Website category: sports
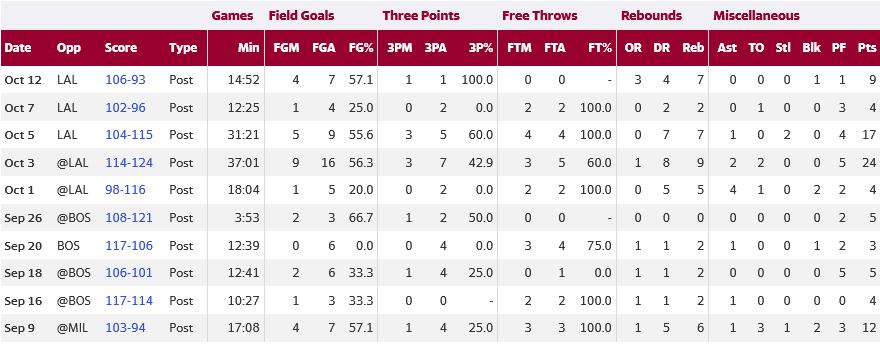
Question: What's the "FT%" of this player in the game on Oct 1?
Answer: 100.0

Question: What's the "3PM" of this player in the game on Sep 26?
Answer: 1

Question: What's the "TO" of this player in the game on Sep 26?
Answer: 0

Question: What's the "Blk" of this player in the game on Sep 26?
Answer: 0

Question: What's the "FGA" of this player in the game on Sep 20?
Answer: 6

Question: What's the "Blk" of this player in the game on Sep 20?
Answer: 1

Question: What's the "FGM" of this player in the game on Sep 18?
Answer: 2

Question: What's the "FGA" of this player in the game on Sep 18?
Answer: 6

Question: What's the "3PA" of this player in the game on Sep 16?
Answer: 0

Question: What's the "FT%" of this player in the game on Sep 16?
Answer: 100.0

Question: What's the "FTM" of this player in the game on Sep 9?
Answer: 3

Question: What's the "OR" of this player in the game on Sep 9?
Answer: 1

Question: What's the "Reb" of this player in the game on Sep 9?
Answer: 6

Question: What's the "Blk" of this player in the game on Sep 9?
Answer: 2

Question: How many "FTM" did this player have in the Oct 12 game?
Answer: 0

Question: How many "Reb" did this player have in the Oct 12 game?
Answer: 7

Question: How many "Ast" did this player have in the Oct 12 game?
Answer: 0

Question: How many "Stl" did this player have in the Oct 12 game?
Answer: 0

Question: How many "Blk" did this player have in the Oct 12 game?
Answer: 1

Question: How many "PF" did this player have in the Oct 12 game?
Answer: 1

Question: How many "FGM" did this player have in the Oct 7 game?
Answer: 1

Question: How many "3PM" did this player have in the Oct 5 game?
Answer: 3

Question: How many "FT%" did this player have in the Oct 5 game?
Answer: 100.0

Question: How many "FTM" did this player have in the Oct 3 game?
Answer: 3

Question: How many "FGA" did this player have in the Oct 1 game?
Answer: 5

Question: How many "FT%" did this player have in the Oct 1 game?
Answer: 100.0

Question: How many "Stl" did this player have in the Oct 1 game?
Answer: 0

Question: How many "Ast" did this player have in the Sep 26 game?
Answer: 0

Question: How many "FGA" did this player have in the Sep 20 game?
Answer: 6

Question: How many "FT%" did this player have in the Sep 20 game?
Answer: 75.0

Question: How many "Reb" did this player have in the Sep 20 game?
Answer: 2

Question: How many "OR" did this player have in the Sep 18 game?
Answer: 1

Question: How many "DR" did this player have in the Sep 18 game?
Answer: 1

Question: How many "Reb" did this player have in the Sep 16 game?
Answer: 2

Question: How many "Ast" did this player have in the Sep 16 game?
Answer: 1

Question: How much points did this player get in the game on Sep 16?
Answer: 4

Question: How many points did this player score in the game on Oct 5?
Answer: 17

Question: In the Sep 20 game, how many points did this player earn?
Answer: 3

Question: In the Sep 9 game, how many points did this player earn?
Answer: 12